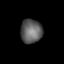
Tissue: lung
Cell type: Epithelial cells
Senescence score: 0.2287
Nuclear area (px): 510
Mean DAPI intensity: 93.967